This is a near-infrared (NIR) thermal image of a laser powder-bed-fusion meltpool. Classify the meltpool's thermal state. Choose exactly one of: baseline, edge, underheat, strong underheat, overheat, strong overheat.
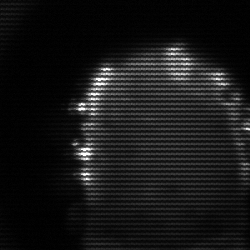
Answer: baseline